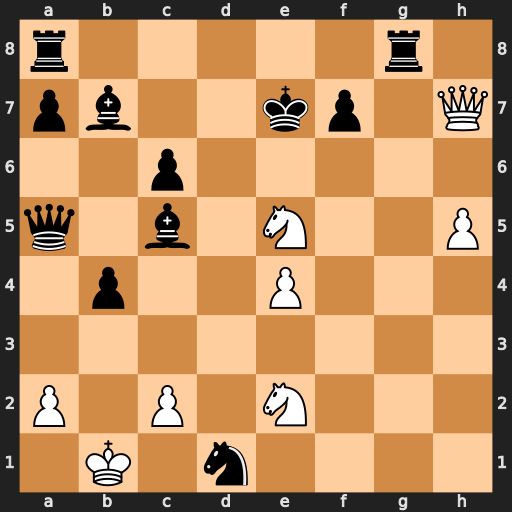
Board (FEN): r5r1/pb2kp1Q/2p5/q1b1N2P/1p2P3/8/P1P1N3/1K1n4
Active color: w
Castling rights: -
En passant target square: -
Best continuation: Qxf7+ Kd6 Nc4#